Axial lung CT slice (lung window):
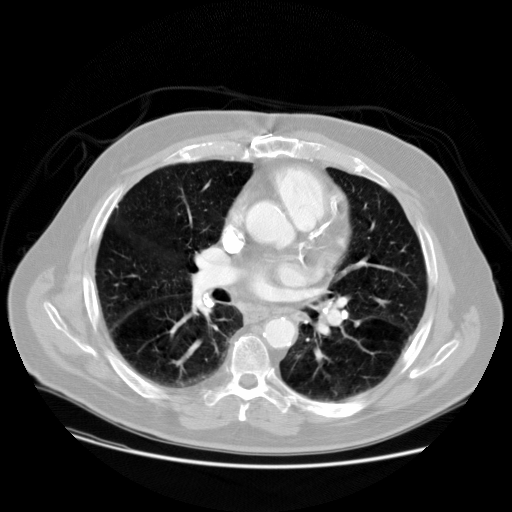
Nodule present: no